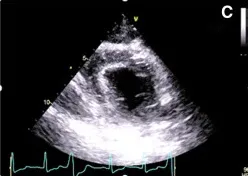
Two-dimensional transthoracic echocardiography 1 month after the radiotherapy course (A-F), illustrating a marked increase in the thickness of the left and right ventricular walls (15 and 7 mms, respectively), in addition to severe left ventricular systolic dysfunction. (C) PSAX in the end-systole.
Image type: radiology (ultrasound)